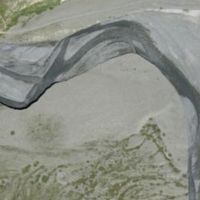
EUNIS habitat code: 48
Species observed at this site:
Zygaena exulans